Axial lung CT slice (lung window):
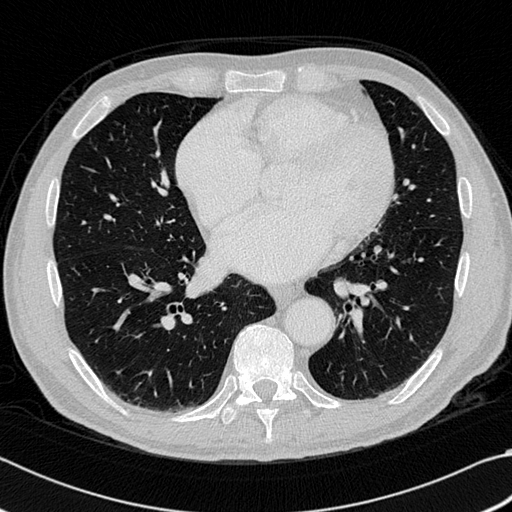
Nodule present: no